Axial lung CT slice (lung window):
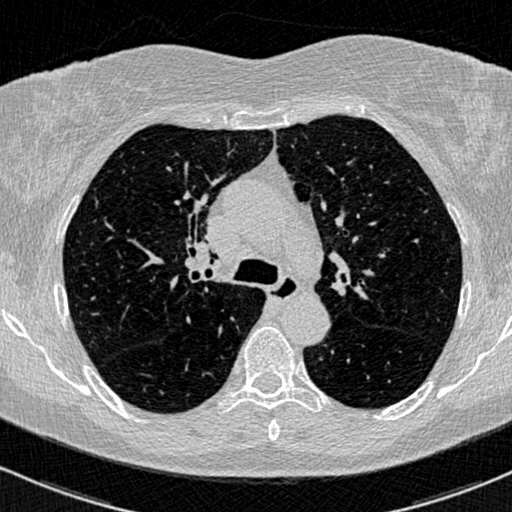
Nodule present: no